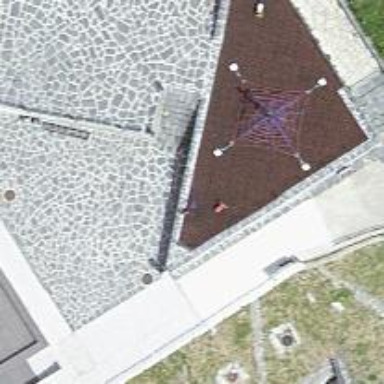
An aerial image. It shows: Playground with springy equipment.